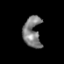
Tissue: prostate
Cell type: Epithelial cells
Senescence score: 0.3236
Nuclear area (px): 527
Mean DAPI intensity: 126.247